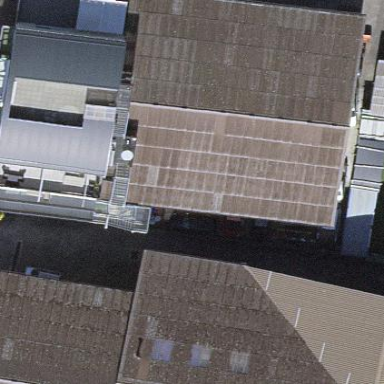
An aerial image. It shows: Building with flat gray roof and gray exterior.